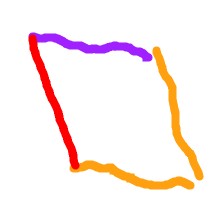
Shape: parallelogram